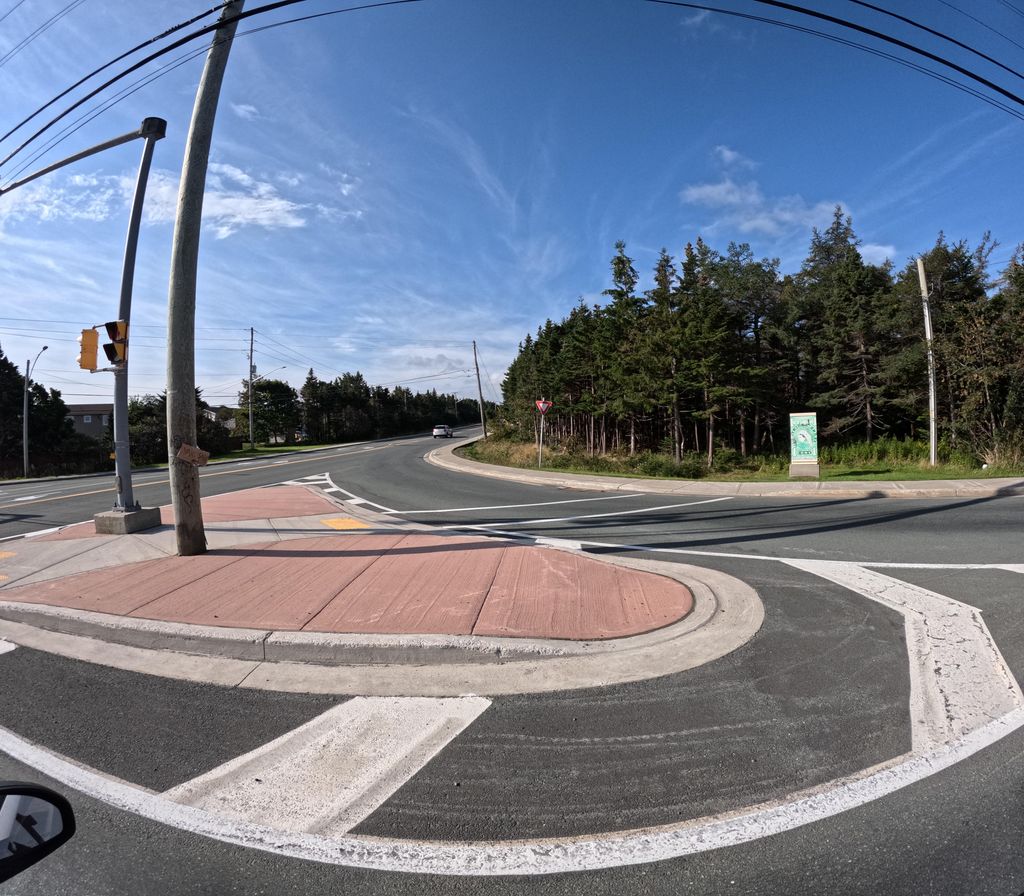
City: st_johns